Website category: sports
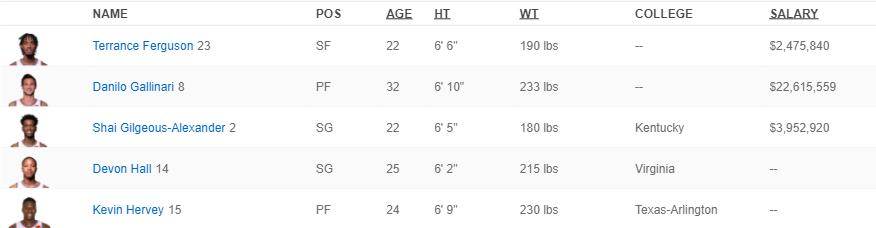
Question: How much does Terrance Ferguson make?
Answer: $2,475,840

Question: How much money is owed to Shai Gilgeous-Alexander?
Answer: $3,952,920

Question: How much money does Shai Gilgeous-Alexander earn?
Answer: $3,952,920

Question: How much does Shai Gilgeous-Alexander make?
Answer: $3,952,920

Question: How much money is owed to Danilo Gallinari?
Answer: $22,615,559

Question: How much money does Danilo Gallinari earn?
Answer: $22,615,559

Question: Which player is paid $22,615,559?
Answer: Danilo Gallinari

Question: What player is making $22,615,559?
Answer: Danilo Gallinari

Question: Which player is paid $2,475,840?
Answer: Terrance Ferguson

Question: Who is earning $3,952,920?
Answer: Shai Gilgeous-Alexander

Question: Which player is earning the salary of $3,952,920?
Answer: Shai Gilgeous-Alexander

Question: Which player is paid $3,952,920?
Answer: Shai Gilgeous-Alexander

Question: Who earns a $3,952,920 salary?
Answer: Shai Gilgeous-Alexander

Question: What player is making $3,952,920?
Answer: Shai Gilgeous-Alexander

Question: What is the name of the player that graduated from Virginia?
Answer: Devon Hall

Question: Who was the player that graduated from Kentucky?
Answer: Shai Gilgeous-Alexander

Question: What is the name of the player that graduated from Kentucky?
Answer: Shai Gilgeous-Alexander

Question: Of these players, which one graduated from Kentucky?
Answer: Shai Gilgeous-Alexander

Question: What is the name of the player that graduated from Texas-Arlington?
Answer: Kevin Hervey

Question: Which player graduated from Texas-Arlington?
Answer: Kevin Hervey

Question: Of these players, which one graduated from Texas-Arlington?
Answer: Kevin Hervey